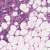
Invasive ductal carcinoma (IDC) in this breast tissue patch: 1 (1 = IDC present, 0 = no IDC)